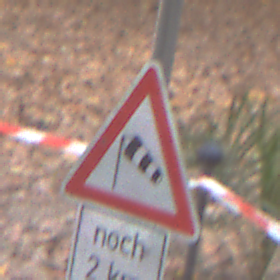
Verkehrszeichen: SeitenwindVonLinks
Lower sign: LaengeEinerStrecke4
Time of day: MorningAfternoon
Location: Outdoor (Suburban)
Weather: PartlyCloudy
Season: NotSpecified
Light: Natural